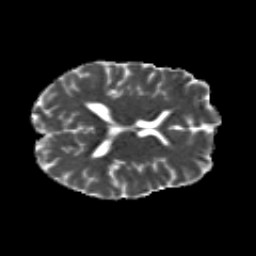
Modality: MD
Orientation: axial
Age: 29
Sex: male
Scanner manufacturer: siemens
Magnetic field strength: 3 T
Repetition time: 8.8 s
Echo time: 0.085 s